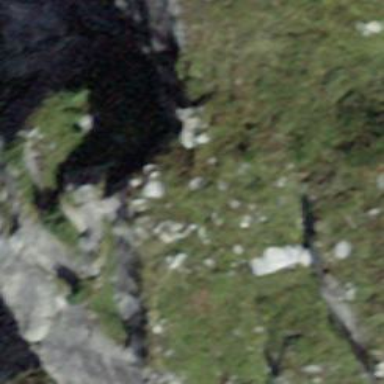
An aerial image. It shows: Cliff in nature.